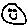
Label: smiley face